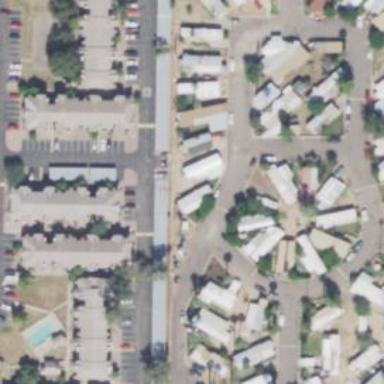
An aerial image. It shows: Residential area with mobile homes.